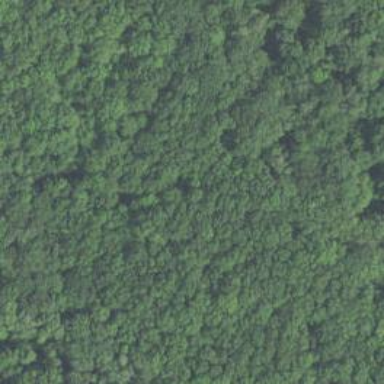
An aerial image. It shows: Needle-leaved woodland.